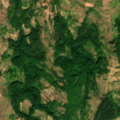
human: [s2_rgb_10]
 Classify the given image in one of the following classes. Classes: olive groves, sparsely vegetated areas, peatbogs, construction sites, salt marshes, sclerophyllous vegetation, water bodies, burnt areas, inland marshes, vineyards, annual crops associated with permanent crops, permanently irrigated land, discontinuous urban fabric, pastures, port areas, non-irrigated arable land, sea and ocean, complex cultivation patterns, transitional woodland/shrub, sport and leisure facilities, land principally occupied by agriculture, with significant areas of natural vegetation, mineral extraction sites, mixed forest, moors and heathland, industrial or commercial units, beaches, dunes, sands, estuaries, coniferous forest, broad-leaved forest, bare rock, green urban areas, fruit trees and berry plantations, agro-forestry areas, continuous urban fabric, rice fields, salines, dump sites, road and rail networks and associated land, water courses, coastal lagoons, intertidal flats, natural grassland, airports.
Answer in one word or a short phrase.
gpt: land principally occupied by agriculture, with significant areas of natural vegetation, broad-leaved forest, transitional woodland/shrub